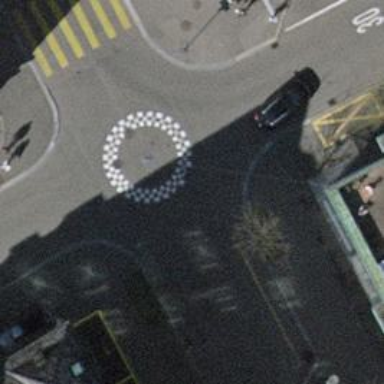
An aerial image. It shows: Traffic calming table.